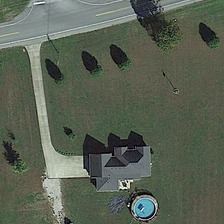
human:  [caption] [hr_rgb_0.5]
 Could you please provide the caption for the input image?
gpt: a building with swimming pool is near a road with several green trees .

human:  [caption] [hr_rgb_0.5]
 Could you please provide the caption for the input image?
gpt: a building with swimming pool is near a road with several green trees .

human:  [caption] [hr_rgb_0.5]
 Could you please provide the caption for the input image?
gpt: a building with swimming pool is near a road with several green trees .

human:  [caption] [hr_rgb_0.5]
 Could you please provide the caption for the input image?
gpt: a building with swimming pool is near a road with several green trees .

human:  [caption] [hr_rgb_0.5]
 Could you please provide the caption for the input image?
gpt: a building with swimming pool is near a road with several green trees .